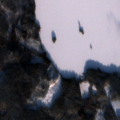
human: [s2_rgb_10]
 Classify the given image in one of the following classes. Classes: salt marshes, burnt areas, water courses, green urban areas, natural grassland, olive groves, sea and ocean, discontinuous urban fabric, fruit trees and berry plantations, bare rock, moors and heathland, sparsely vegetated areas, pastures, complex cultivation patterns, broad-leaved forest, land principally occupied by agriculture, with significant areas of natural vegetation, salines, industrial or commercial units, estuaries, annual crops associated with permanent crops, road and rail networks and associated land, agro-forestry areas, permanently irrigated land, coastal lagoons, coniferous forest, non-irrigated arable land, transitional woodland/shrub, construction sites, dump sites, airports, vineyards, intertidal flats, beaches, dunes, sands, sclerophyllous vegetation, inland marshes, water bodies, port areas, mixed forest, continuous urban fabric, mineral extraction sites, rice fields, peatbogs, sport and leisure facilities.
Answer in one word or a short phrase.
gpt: coniferous forest, mixed forest, water bodies